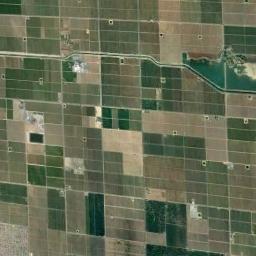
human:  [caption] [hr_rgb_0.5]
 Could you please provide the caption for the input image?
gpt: Many dense, neatly arranged dark green, light green, Khaki and brown mixed rectangular farmland of different sizes .

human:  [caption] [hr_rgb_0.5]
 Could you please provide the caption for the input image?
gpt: There are some deep green and light green rectangular farmland .

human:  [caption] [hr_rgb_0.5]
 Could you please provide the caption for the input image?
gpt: There are many neat rows of rectangular farmlands .

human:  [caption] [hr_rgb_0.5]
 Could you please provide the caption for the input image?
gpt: Lots of rectangular farmlands of different colors are arranged in neat rows and a channel goes through the farmlands .

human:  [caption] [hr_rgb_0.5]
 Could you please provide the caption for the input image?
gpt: There are many green rectangular farmlands and yellow ones .